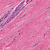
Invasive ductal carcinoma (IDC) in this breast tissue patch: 0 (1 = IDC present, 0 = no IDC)